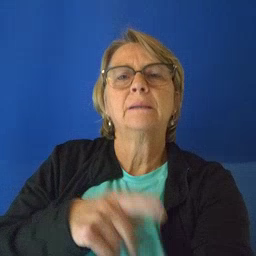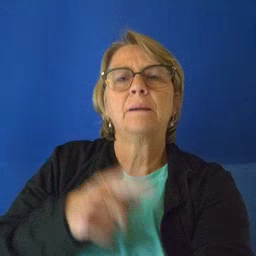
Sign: cat